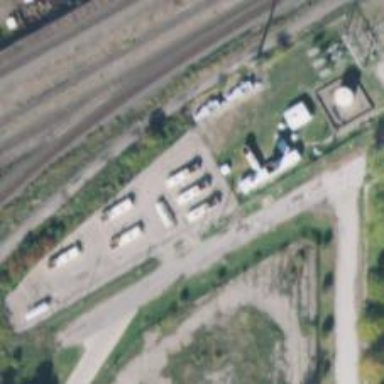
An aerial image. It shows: Generator for power supply.